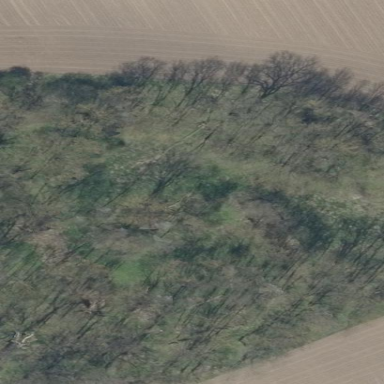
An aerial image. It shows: Deciduous woodland area.